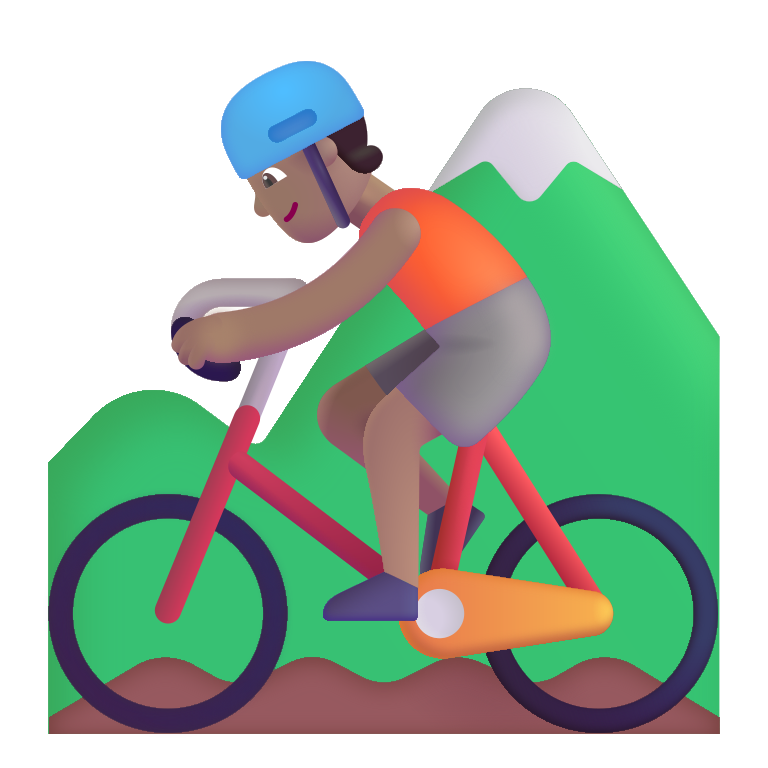
person mountain biking color